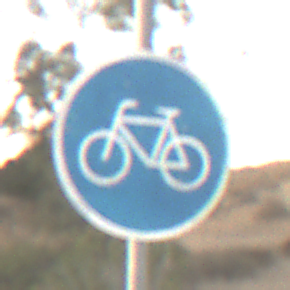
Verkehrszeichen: Radweg
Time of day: SunriseSunset
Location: Outdoor (RoadRail)
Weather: PartlyCloudy
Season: NotSpecified
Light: Natural